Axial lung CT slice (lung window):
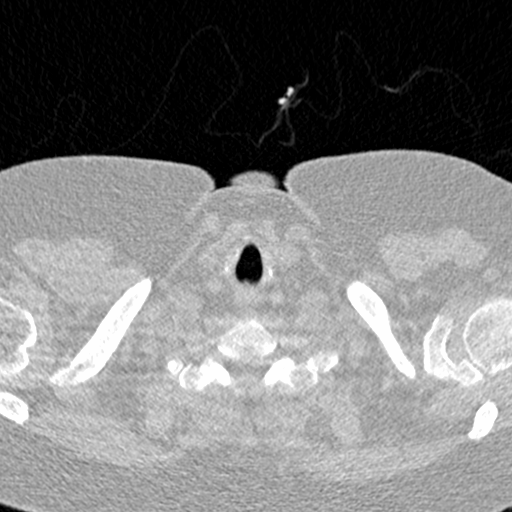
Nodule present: no